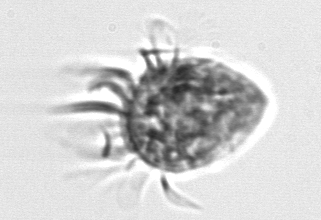
Label: Strombidium_morphotype1